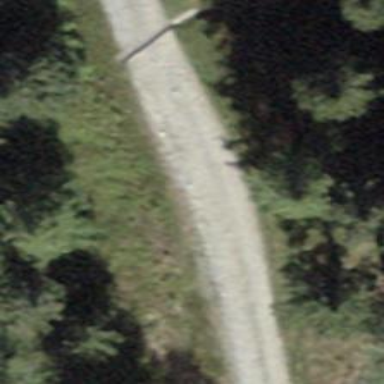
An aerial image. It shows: Passing place on the road.